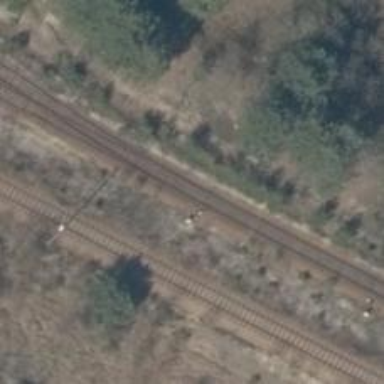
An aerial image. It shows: Railway switch.